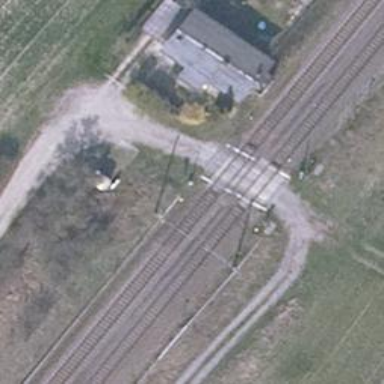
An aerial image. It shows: Railway signal.